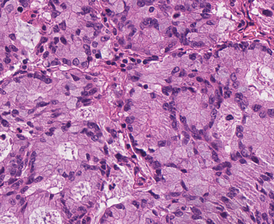
Tumor epithelial tissue: yes
Tumor-associated stroma tissue: yes
Normal tissue: no